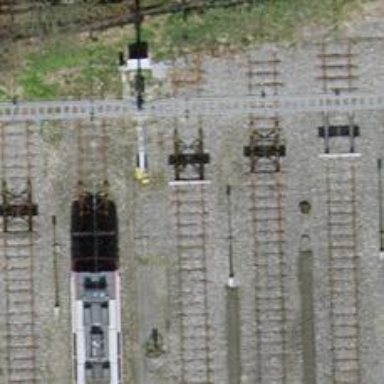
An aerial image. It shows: Railway buffer stop.